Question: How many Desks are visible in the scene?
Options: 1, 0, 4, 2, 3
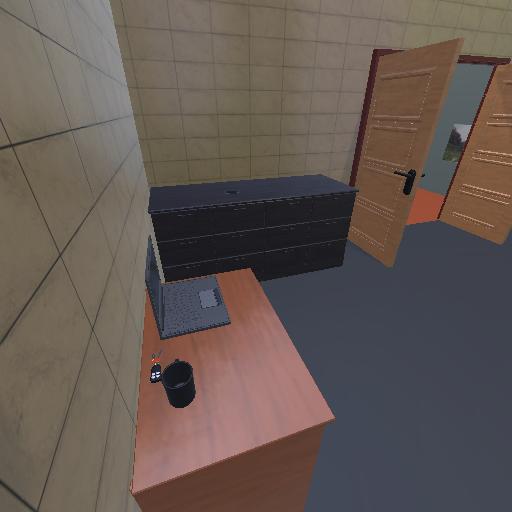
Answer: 1